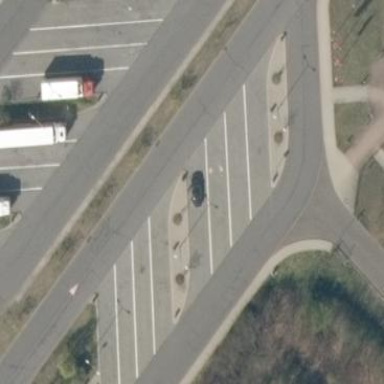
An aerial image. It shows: Parking area with surface.